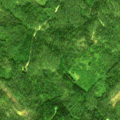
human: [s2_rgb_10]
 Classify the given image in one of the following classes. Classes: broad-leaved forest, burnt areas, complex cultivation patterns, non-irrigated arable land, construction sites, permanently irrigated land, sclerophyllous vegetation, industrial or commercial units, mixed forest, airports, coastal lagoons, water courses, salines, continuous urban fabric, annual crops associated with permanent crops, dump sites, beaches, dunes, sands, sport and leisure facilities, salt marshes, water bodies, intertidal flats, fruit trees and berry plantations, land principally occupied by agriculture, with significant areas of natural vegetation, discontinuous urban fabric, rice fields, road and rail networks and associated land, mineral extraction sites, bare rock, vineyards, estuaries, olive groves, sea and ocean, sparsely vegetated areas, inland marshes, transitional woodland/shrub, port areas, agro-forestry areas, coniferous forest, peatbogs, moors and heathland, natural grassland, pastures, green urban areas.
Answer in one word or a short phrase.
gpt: coniferous forest, mixed forest